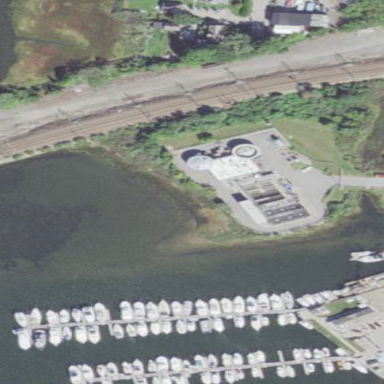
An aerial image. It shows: View of wastewater plant.